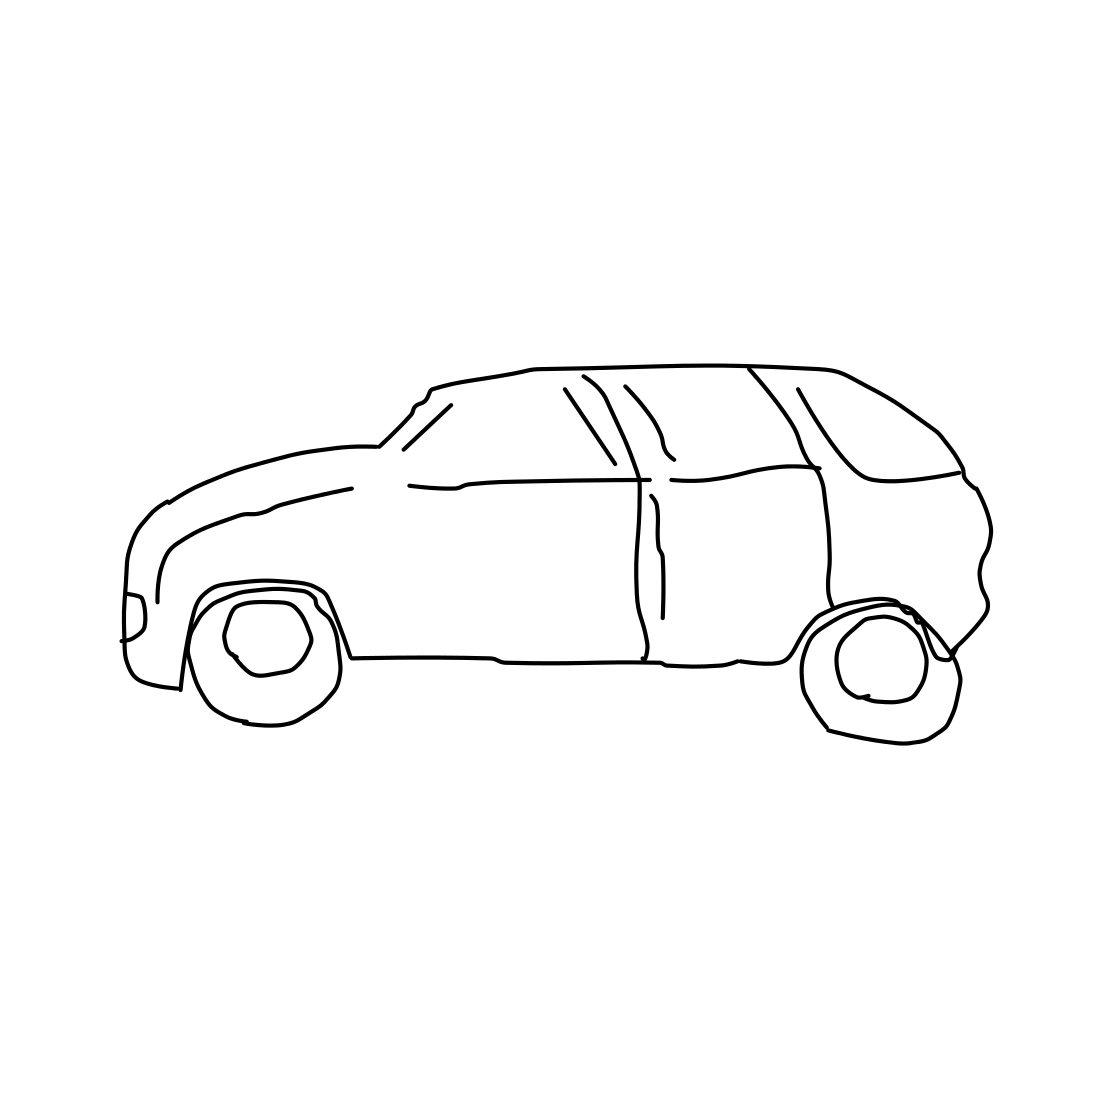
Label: suv